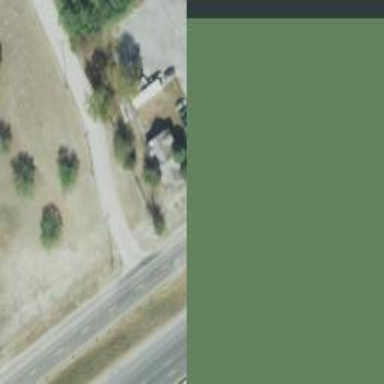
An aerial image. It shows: Secondary road with frontage road.